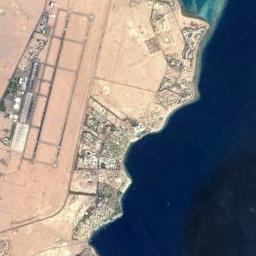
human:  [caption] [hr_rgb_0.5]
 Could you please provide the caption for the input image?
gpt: There is an airport built on the bare land by the sea .

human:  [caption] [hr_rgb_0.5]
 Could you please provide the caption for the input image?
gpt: An airport with grid-shaped runways and some buildings next to some villages and the sea beside .

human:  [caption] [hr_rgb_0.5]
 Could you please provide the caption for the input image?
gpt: The airport was built in the middle of lush vegetation .

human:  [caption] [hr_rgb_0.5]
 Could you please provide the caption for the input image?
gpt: A complex airport with many runways and buildings is next to a residential area and a large blue sea .

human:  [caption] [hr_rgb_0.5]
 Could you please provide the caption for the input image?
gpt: The airport is beside the lake .